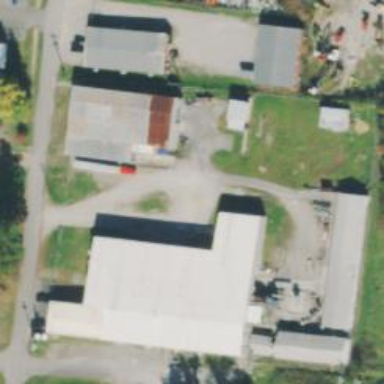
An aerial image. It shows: Industrial building.